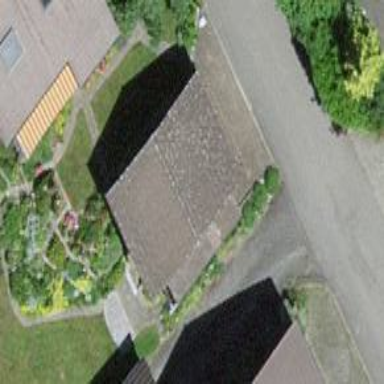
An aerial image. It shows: Barn.